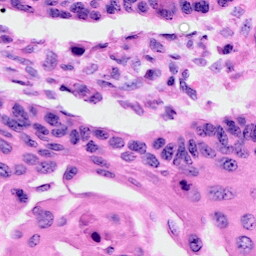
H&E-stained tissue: Cervix